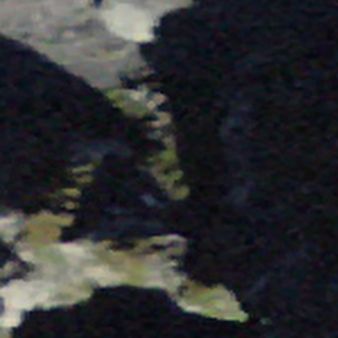
Label: other